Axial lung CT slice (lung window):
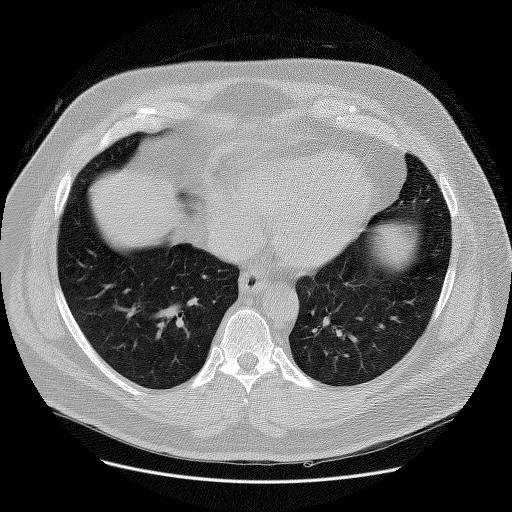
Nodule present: no